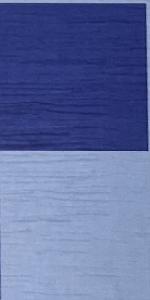
Label: Empty